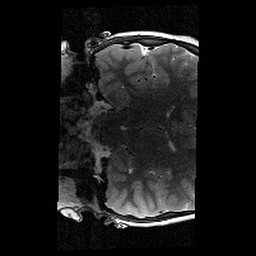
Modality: T2w
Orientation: coronal
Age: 9
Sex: male
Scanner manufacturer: siemens
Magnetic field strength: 3 T
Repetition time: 9.23 s
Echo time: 0.067 s